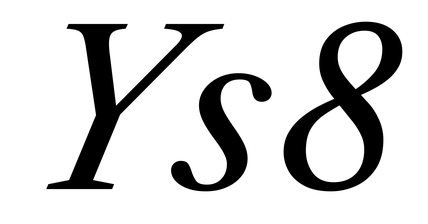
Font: LibreCaslonText-Italic_Italic